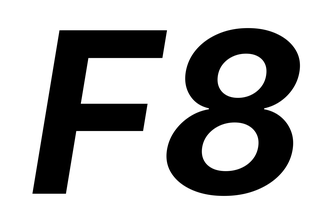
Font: Inter-Italic_Bold_Italic